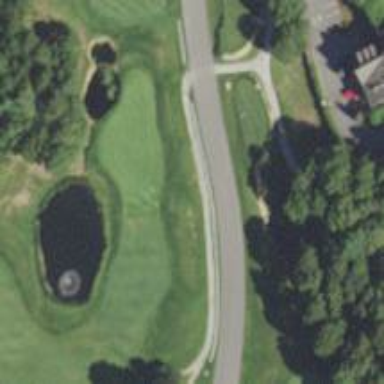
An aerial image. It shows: View of golf hole.